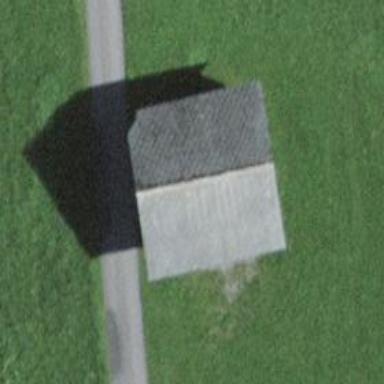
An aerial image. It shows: Barn.